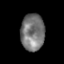
Tissue: skin
Cell type: Epithelial cells
Senescence score: 0.2036
Nuclear area (px): 859
Mean DAPI intensity: 118.091